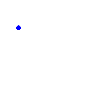
Particle: pion